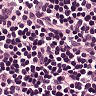
Metastatic tissue present: no